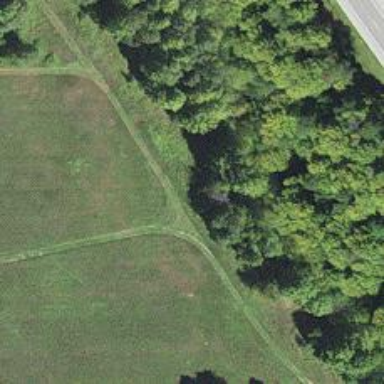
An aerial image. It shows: Abandoned railway with historical significance.